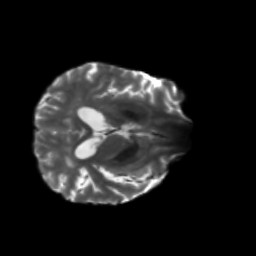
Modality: T2w
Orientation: axial
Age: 43
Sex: male
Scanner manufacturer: siemens
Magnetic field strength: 3 T
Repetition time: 5.25 s
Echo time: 0.08 s